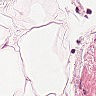
Metastatic tissue present: no